Question: So, I'm trying to do a very basic program in OpenGL. Everything went fine, had issues with texturing but now it's all solved.
But now, I have a little issue. The texture shows, but it isn't "centered". I tried changing the vertex positions, but nope, it doesn't work.
Here's an image showing what's happening:

Here's some code that might help:
My includes:
'''
#include"GL/glew.h"
#include"GL/glut.h"
#include"GLFW/glfw3.h"
#ifdef _WIN32
#include <Windows.h>
#else
#include <unistd.h>
#endif
#include <iostream>
#include <fstream>
#include <vector>
#include <string>
#include <stdio.h>
#include "SOIL/SOIL.h"
'''
Main code (i hid some code lines):
'''
int image_width, image_height;
unsigned char* image = SOIL_load_image("face.png", &image_width, &image_height, NULL,
SOIL_LOAD_RGBA);
GLuint texture0;
glBindTexture(GL_TEXTURE_2D, texture0);
glGenTextures(1, &texture0);
glActiveTexture(GL_TEXTURE0);
glTexParameteri(GL_TEXTURE_2D, GL_TEXTURE_WRAP_S, GL_CLAMP_TO_BORDER);
glTexParameteri(GL_TEXTURE_2D, GL_TEXTURE_WRAP_T, GL_CLAMP_TO_BORDER);
glTexParameteri(GL_TEXTURE_2D, GL_TEXTURE_MAG_FILTER, GL_LINEAR_MIPMAP_LINEAR);
glTexParameteri(GL_TEXTURE_2D, GL_TEXTURE_MIN_FILTER, GL_LINEAR);
if (image)
{
glTexImage2D(GL_TEXTURE_2D, 0, GL_RGBA, image_width, image_height, 0, GL_RGBA,
GL_UNSIGNED_BYTE, image);
}
else
{
cout << "ERROR::TEXTURE_LOADING_fAILED" << "
";
}
//Draw first 2 vertices
glEnable(GL_TEXTURE_2D);
glBegin(GL_QUADS);
glColor3ub(255, 255, 255); //Start vert. color
glTexCoord2f(-.5f, .5f); glVertex2f(-.5, .5); //A
glTexCoord2f(.5f, .5f); glVertex2f(.5, .5); //B
glTexCoord2f(.5f, -.5f); glVertex2f(.5, -.5); //C
glTexCoord2f(-.5f, -.5f); glVertex2f(-.5, -.5); //D
glEnd();
SOIL_free_image_data(image);
glFlush();
glClear(GL_COLOR_BUFFER_BIT | GL_DEPTH_BUFFER_BIT);
//glutPostRedisplay();
'''
What I want to do is center the texture to its own center. It's already on (0,0), but I can't manage to "re-center" the texture. Can anyone help me? I'd appreciate it, I'm very VERY new to OpenGL stuff.
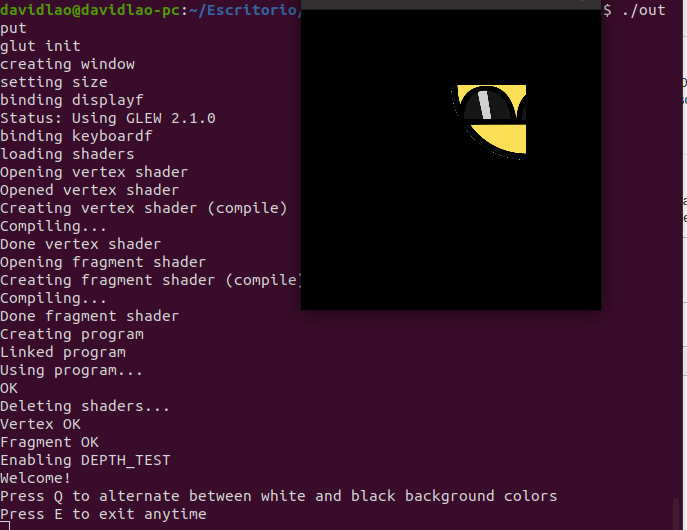
Answer: The texture coordinates need to be in range [0.0, 1.0]:
'''
glTexCoord2f(0.0f, 1.0f); glVertex2f(-.5, .5); //A
glTexCoord2f(1.0f, 1.0f); glVertex2f(.5, .5); //B
glTexCoord2f(1.0f, 0.0f); glVertex2f(.5, -.5); //C
glTexCoord2f(0.0f, 0.0f); glVertex2f(-.5, -.5); //D
'''
(0, 0) is the bottom left and (1, 1) is the top right coordinate of the texture. You want to map the bottom left of the texture to the vertex coordinate (-0.5, -0.5) and the top right of the texture to the vertex coordinate (0.5, 0.5).